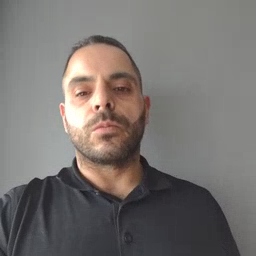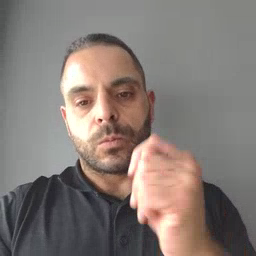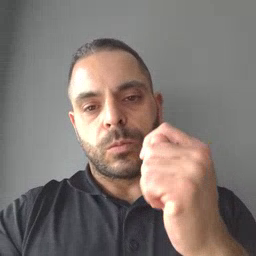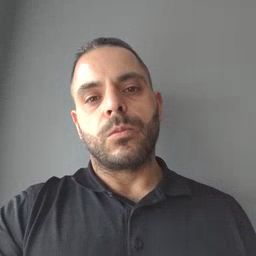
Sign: toy